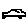
Label: car